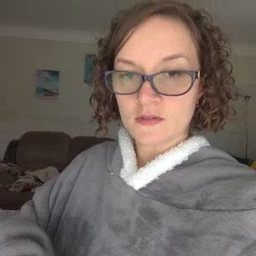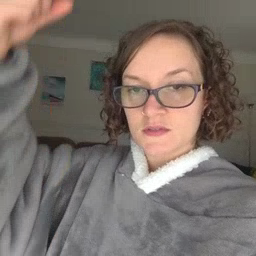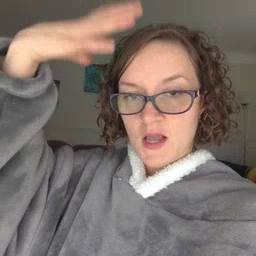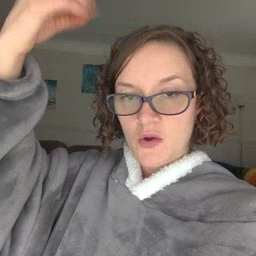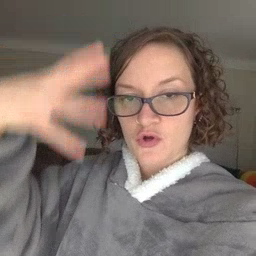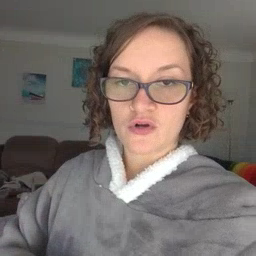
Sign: shower